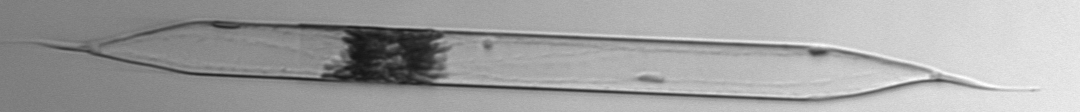
Label: Rhizosolenia